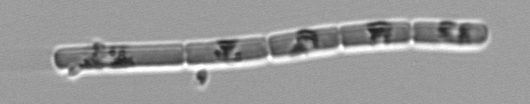
Label: Guinardia_delicatula